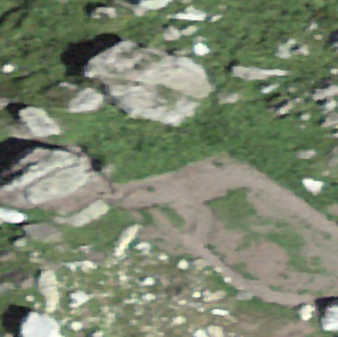
Label: bouldering_area